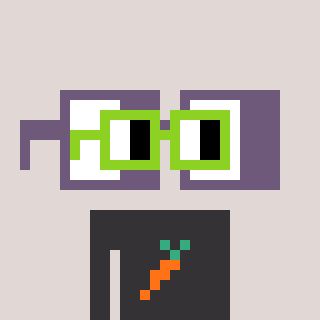
a pixel art character with square light green glasses, a glasses-shaped head and a grayscale-colored body on a warm background